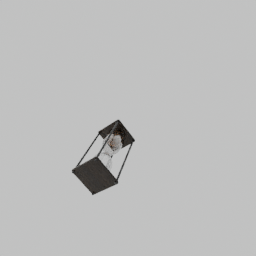
Label: decoration